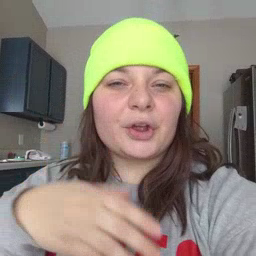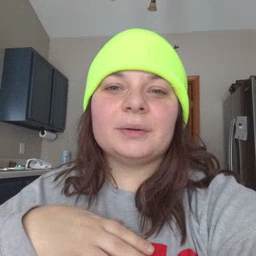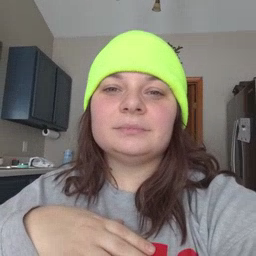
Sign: there